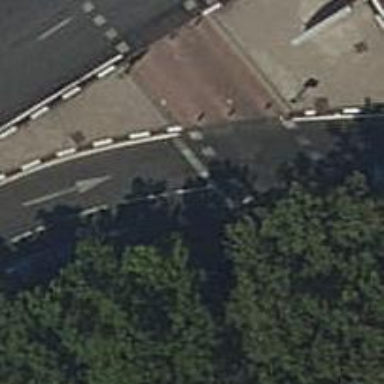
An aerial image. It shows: Zebra crossing with traffic signals.